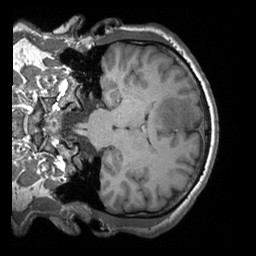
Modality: T1w
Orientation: coronal
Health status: ill
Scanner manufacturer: siemens
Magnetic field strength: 3 T
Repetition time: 1.7 s
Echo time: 0.00257 s